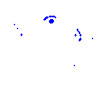
Particle: pion